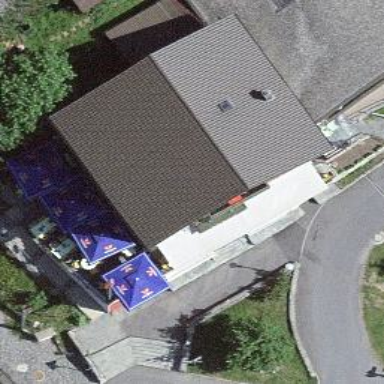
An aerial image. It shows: Fast food establishment.